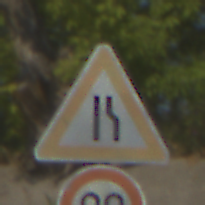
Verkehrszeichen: EinseitigVerengteFahrbahnRechts
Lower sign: Geschwindigkeit80
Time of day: MorningAfternoon
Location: Outdoor (Nature)
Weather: PartlyCloudy
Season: NotSpecified
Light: Natural